Field crop: tomato
Growth stage: 1
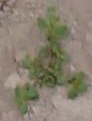
Species: portulaca